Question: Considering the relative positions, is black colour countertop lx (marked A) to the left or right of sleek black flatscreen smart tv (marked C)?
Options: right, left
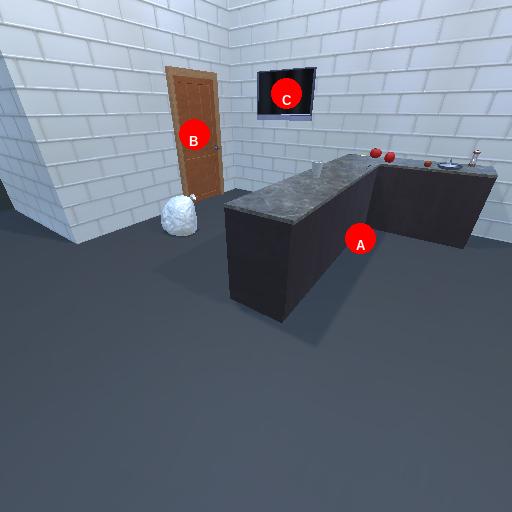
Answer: right